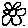
Label: flower